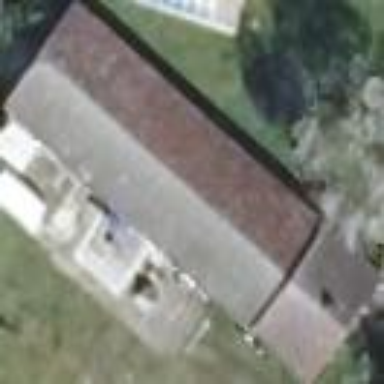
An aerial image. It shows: Building with gabled roof oriented along its length.